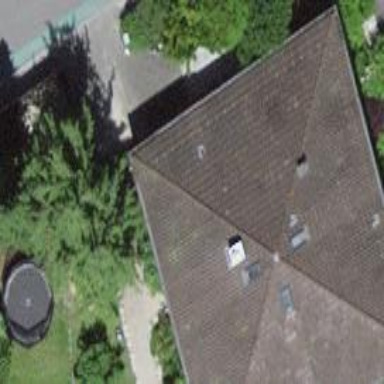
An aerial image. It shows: Detached building with pyramidal roof shape.